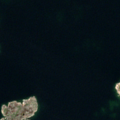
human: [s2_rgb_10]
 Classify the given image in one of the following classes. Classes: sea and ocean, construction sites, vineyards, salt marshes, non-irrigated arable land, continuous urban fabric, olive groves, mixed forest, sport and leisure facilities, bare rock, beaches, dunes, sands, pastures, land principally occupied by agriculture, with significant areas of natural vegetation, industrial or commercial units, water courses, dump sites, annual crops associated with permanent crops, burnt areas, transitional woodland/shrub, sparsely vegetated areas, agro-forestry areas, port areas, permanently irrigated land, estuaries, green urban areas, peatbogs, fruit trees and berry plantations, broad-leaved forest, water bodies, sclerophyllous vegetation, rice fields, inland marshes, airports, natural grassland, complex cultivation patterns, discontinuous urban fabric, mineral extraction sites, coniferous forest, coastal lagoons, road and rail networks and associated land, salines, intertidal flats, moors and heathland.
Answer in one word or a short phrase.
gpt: sea and ocean